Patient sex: M
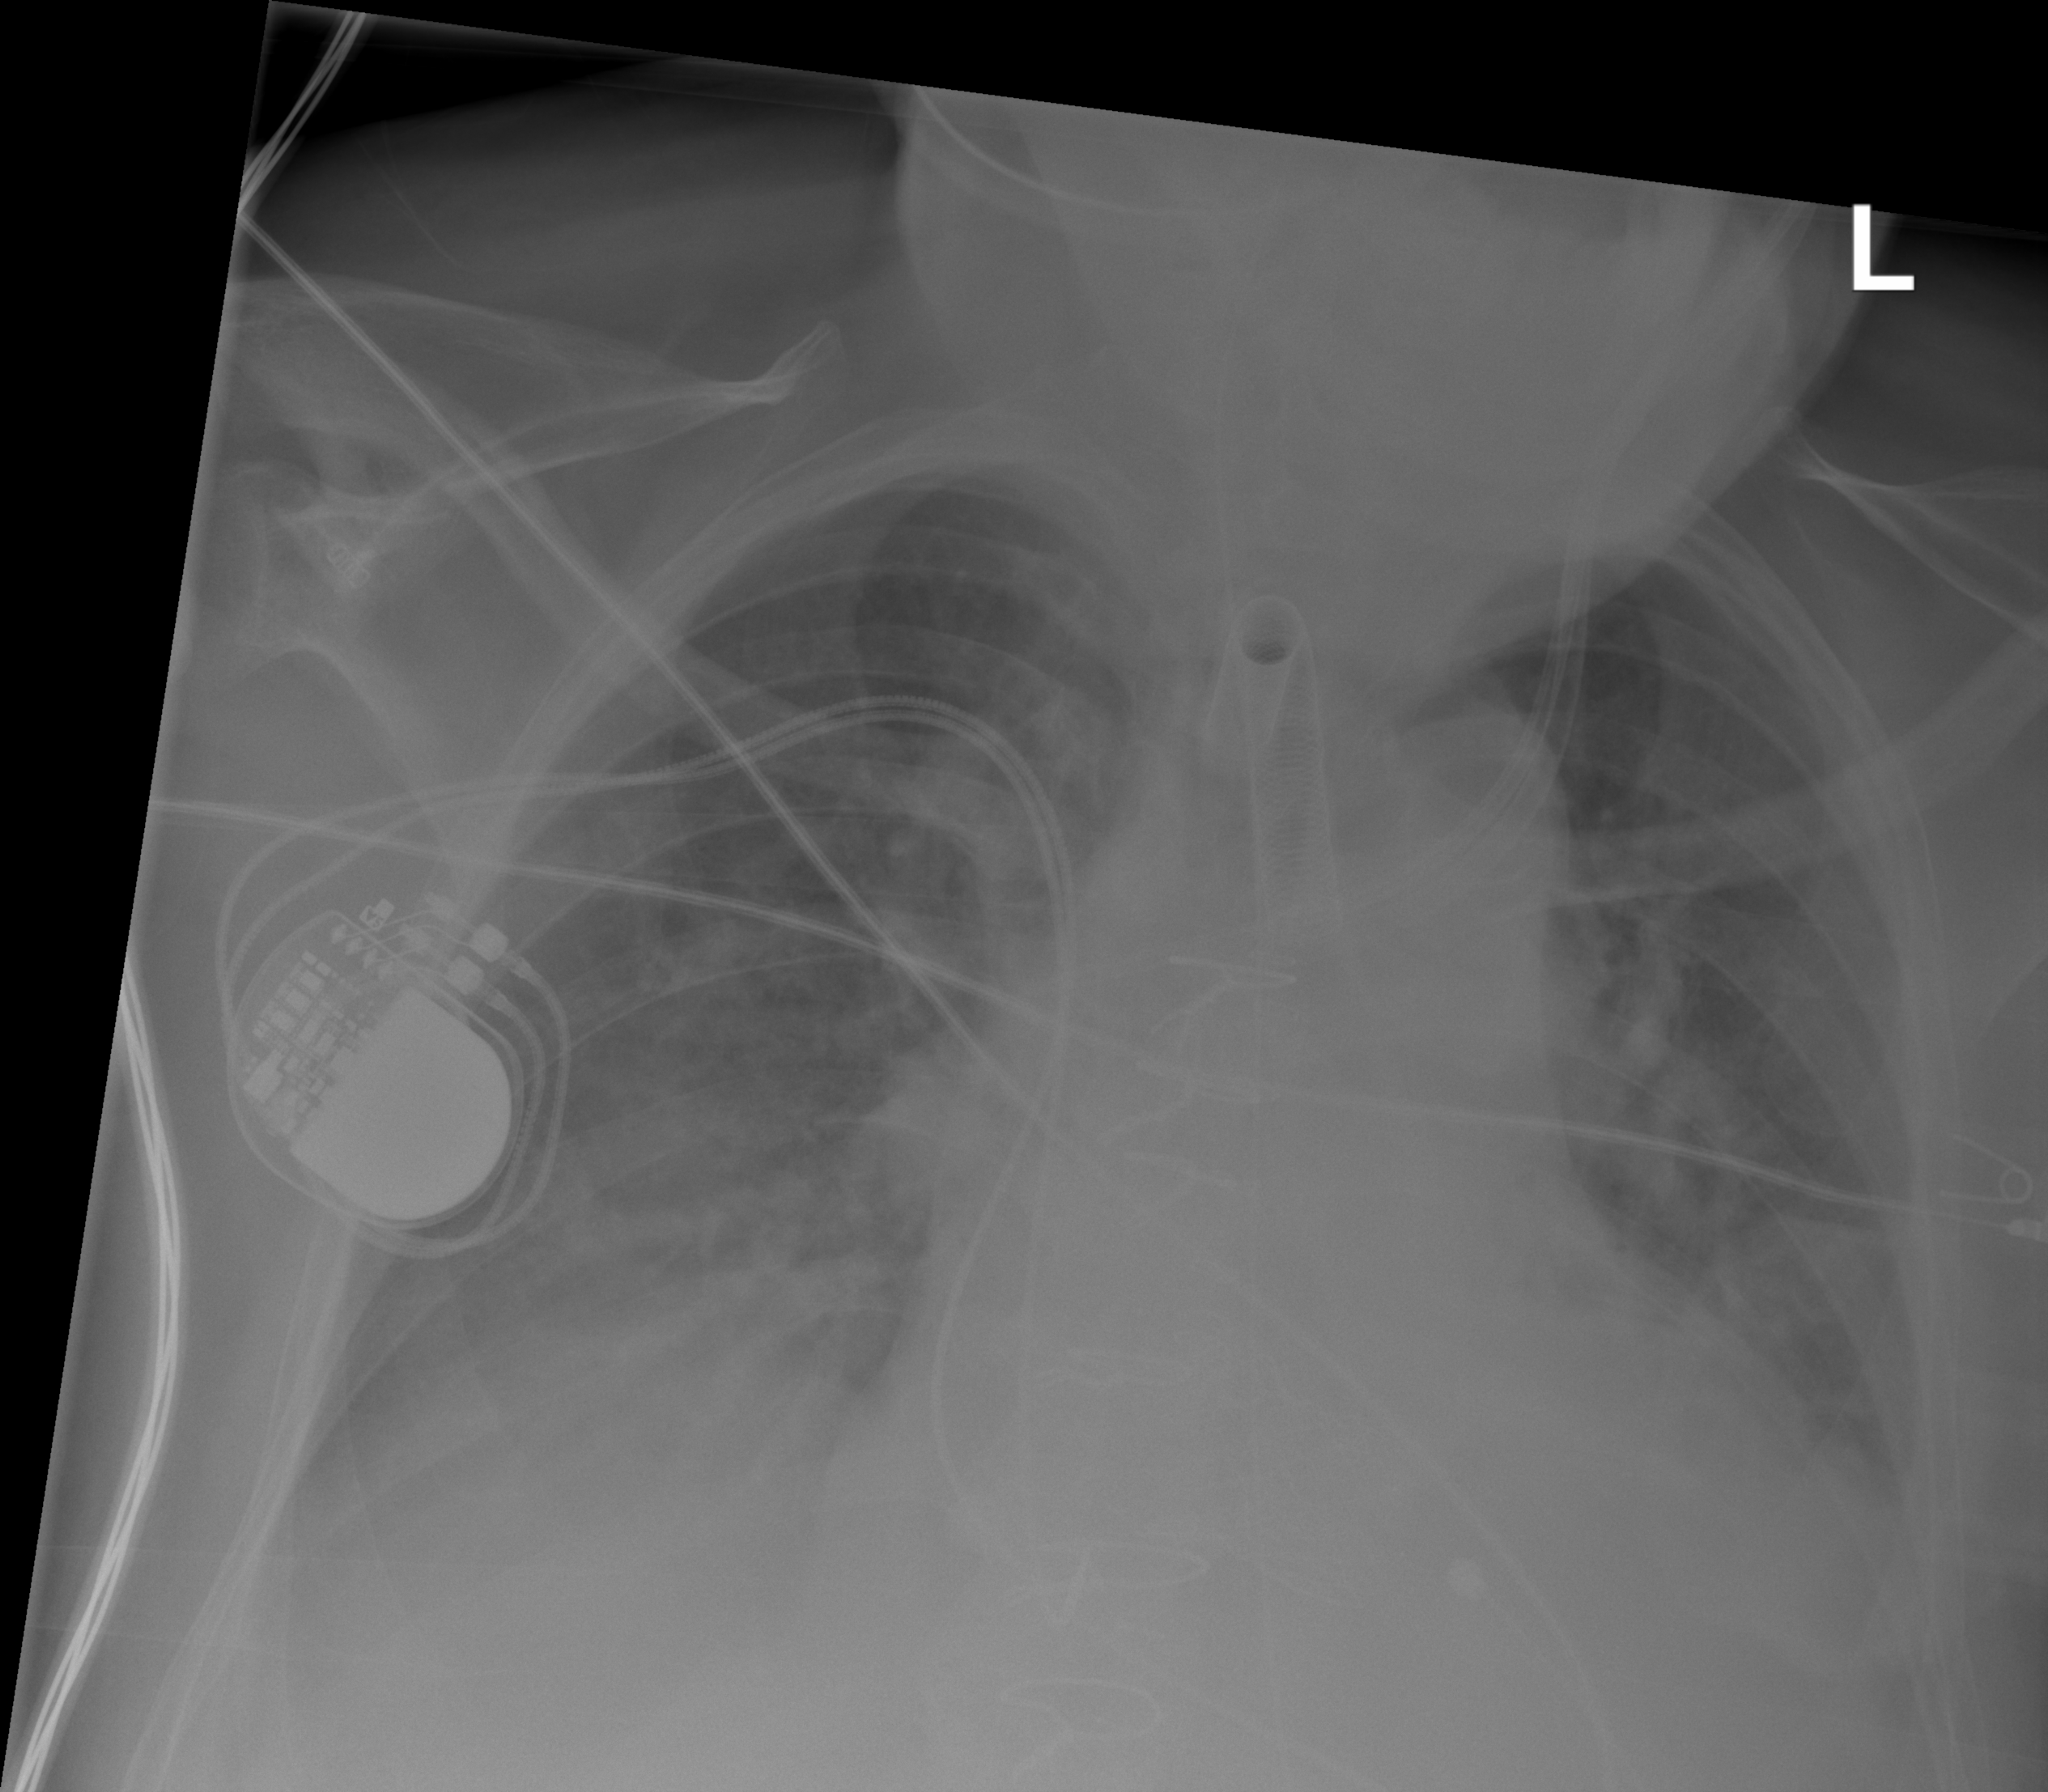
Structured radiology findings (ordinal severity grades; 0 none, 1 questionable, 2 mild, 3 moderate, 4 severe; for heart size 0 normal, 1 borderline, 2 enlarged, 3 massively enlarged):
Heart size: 2
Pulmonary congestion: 3
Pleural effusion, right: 3
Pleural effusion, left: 2
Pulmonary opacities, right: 3
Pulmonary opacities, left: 2
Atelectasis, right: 3
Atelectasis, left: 3